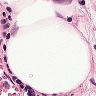
Metastatic tissue present: no